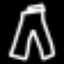
Label: pants